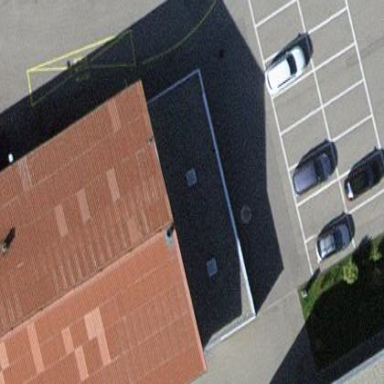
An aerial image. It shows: View of roof of building.